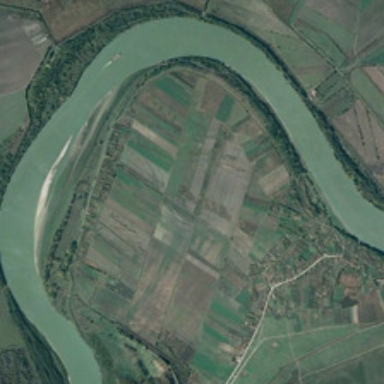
Many green farmlands are in two sides of a curved river .